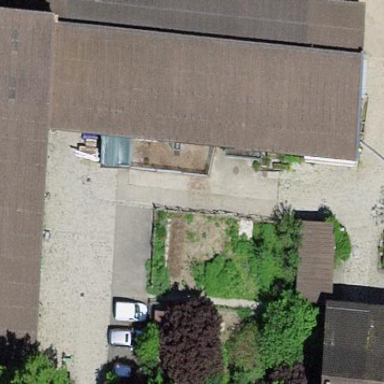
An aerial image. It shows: Farm building.